Aerial crown-view tile of a tropical tree (Barro Colorado Island, Panama), acquired 20250818:
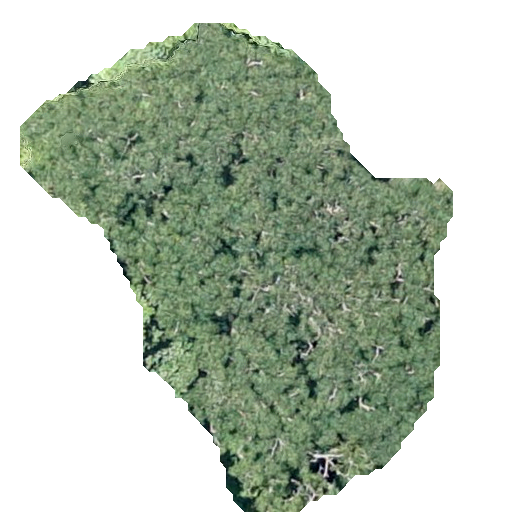
Species: Tabebuia rosea
GBIF accepted scientific name: Tabebuia rosea
Crown area: 181.559 m²